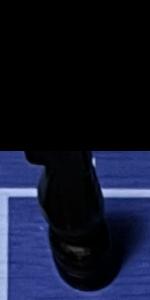
Label: Knight_Black